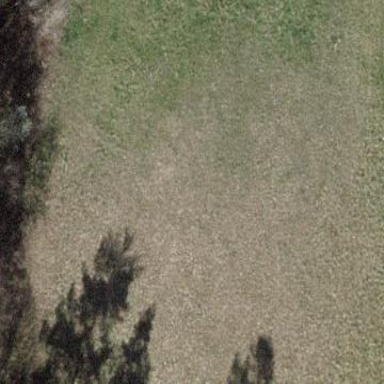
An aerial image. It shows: Beautiful meadow.